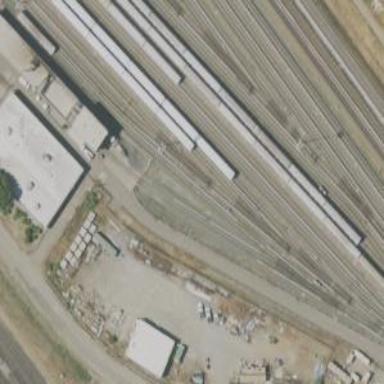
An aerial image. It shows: Yard area with electrified rail tracks.